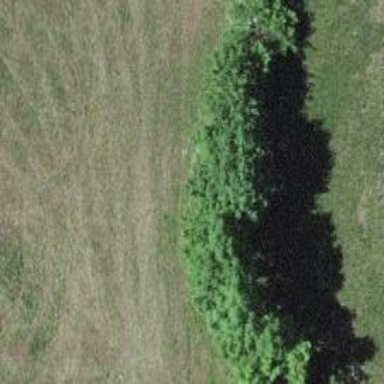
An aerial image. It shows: Hedge barrier.